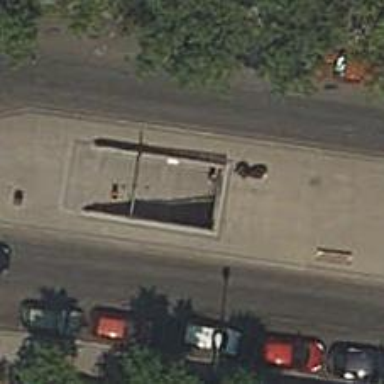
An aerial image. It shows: Subway entrance for railway system.